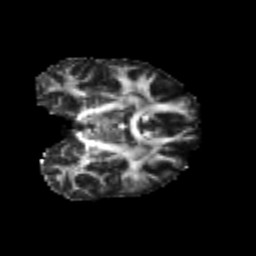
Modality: FA
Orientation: coronal
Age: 21
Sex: female
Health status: healthy
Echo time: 0.074 s